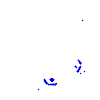
Particle: kaon